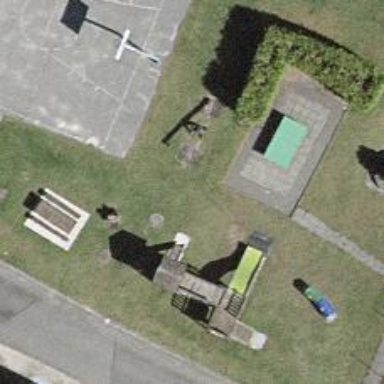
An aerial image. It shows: Brown bench in the vicinity.